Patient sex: F
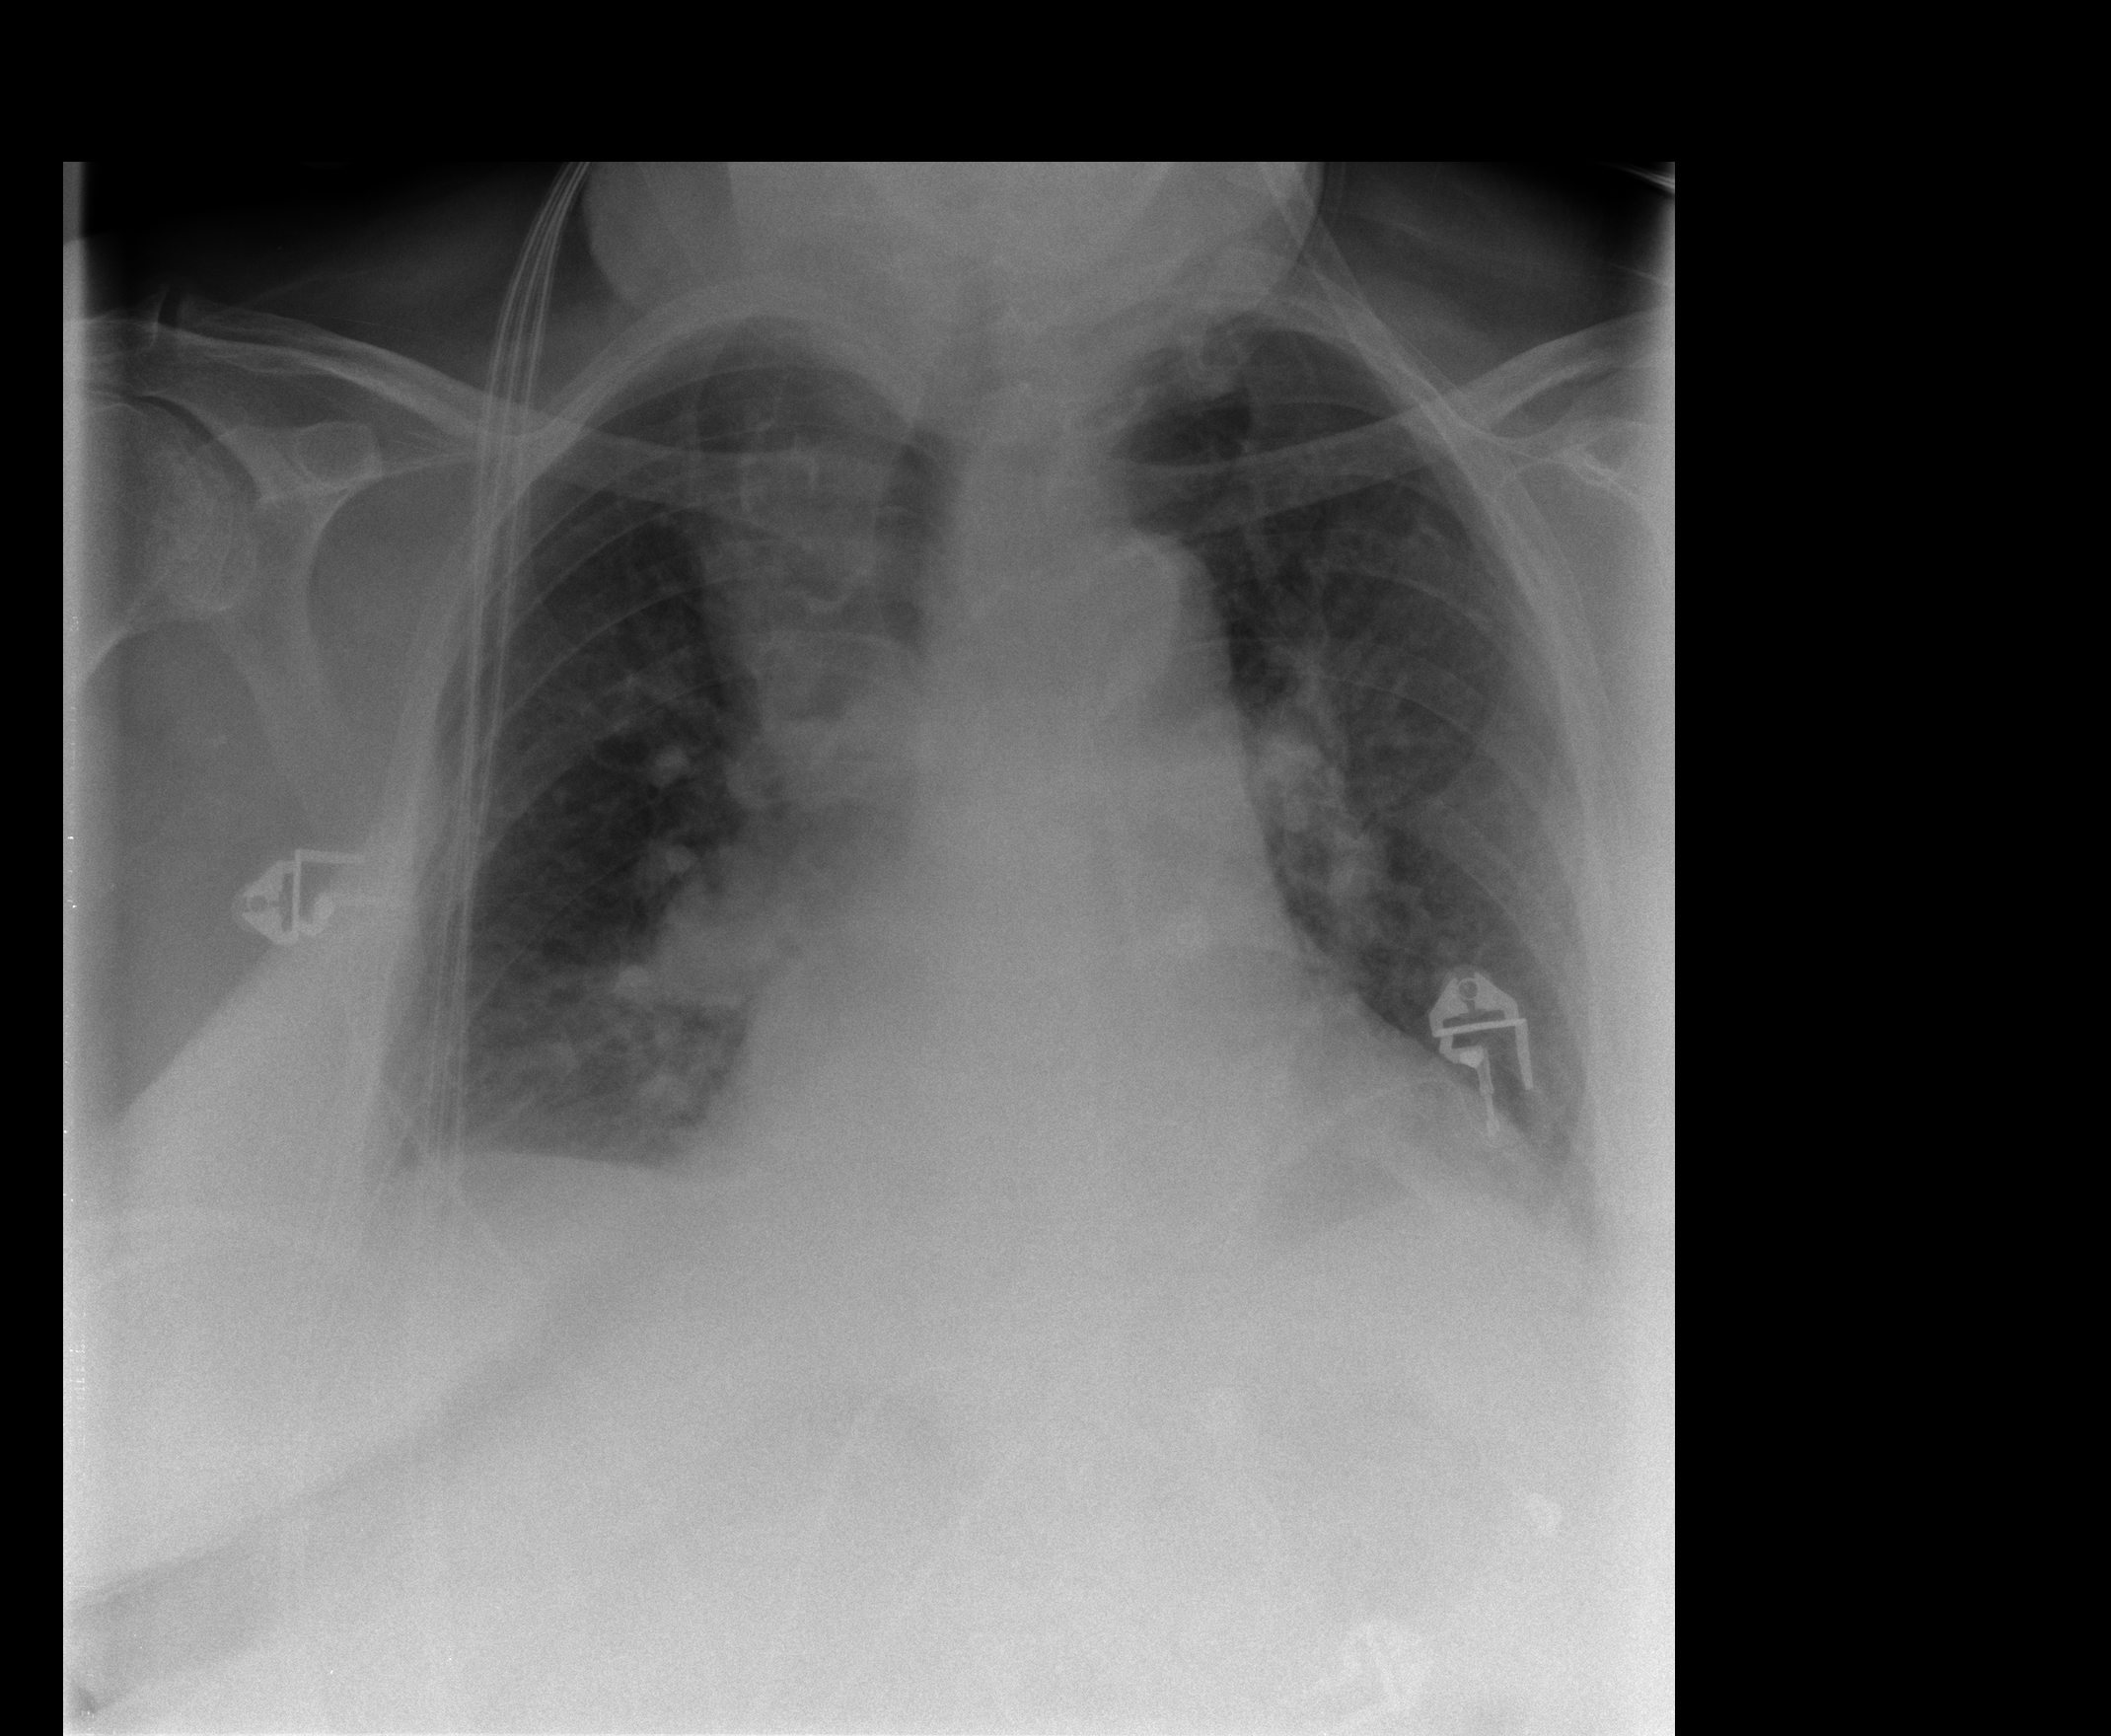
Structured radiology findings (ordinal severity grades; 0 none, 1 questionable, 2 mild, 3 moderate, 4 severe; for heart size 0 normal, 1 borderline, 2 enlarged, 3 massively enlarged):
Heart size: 0
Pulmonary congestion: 2
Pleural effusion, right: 0
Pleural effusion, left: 1
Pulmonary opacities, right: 0
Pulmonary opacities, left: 0
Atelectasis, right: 0
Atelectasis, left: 2